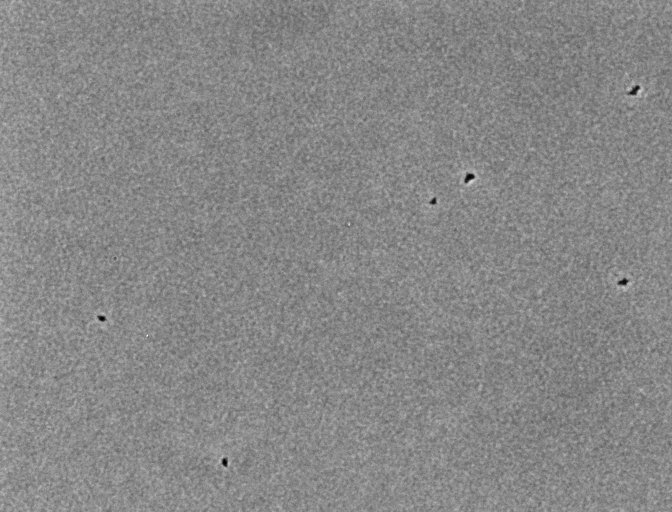
Phase contrast microscopy, 20x objective, 3 h incubation